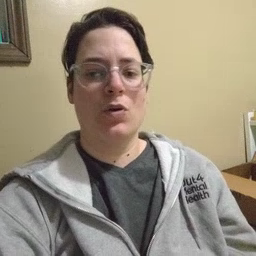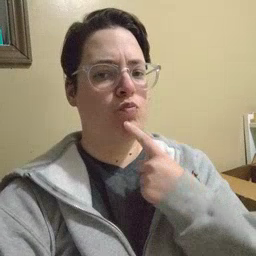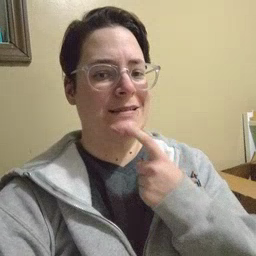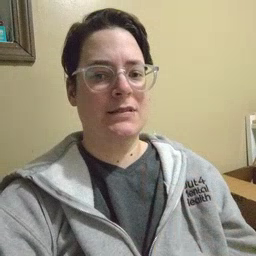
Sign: red